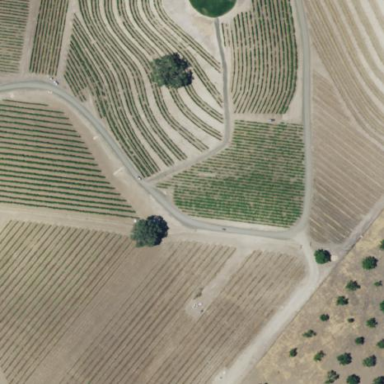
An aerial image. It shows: Beautiful vineyard in the countryside.